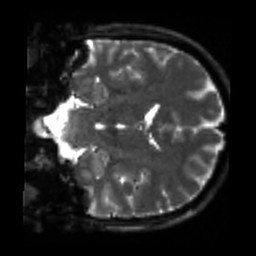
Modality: sbref
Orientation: coronal
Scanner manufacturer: siemens
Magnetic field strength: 3 T
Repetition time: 4 s
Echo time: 0.0594 s